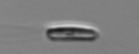
Label: Chrysochromulina